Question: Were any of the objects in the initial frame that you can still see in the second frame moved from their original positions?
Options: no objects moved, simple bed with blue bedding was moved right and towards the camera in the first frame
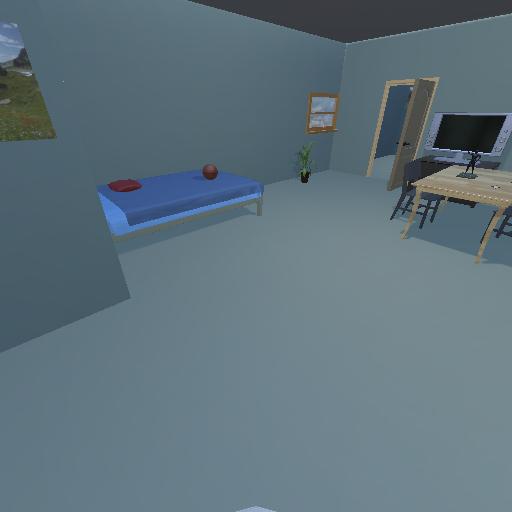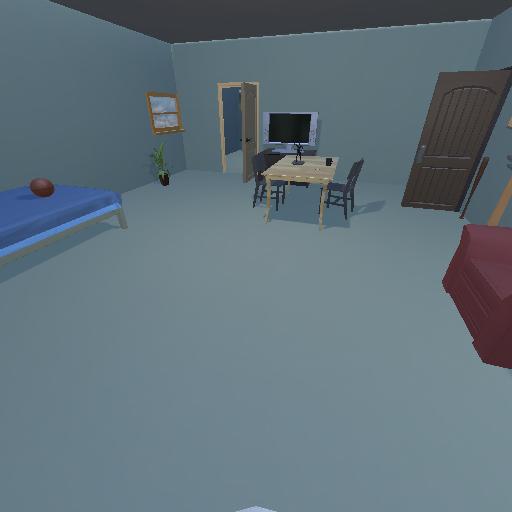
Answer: no objects moved